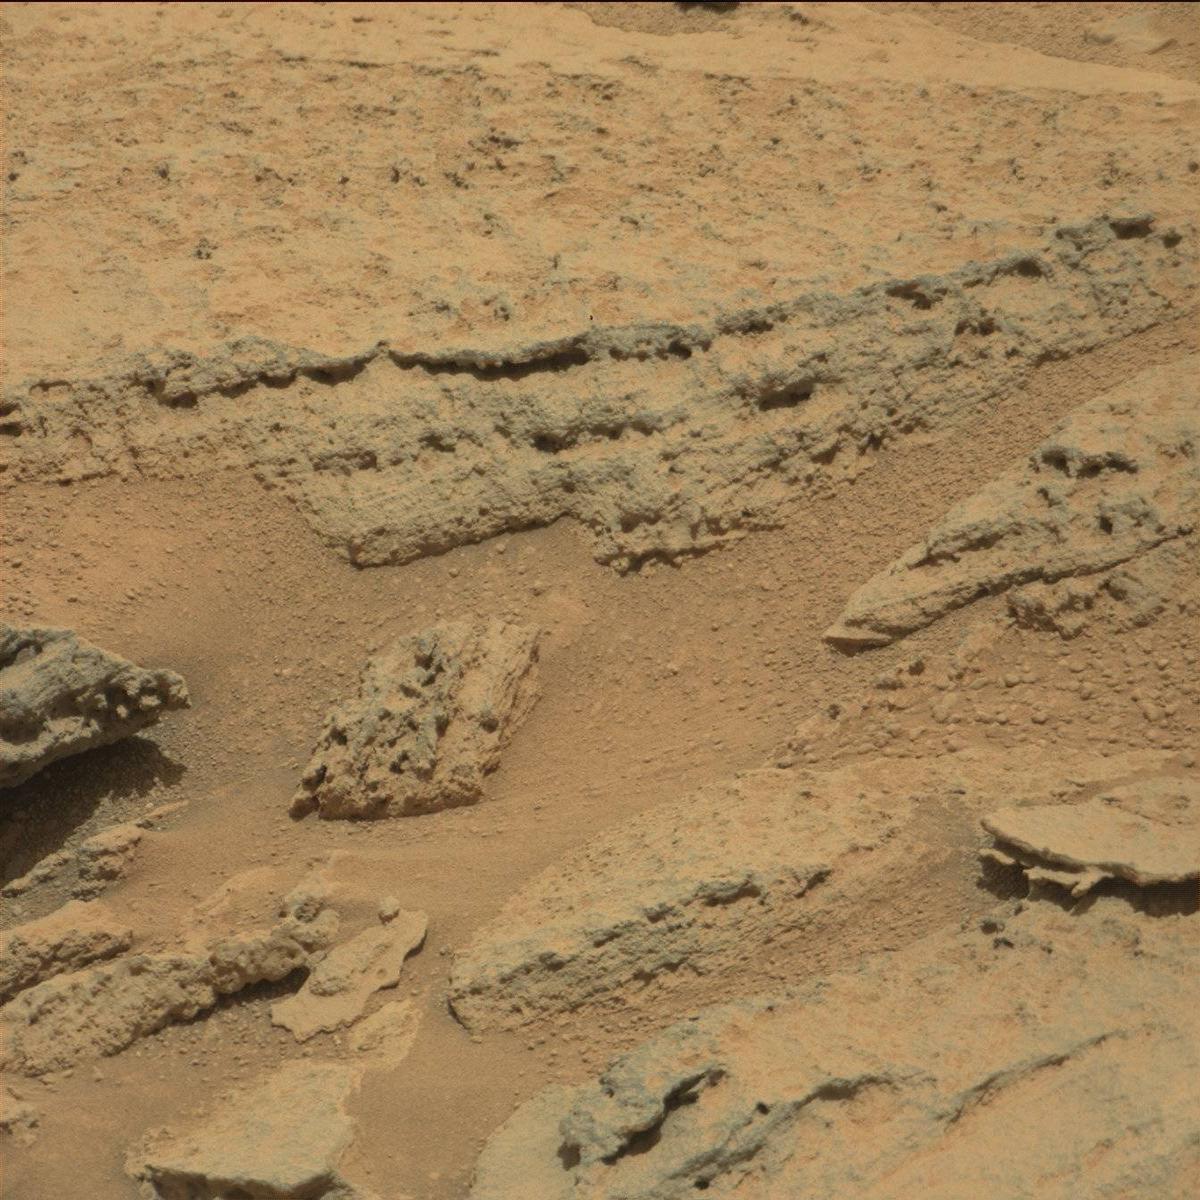
Terrain classes present: Bedrock, Sand / Soil